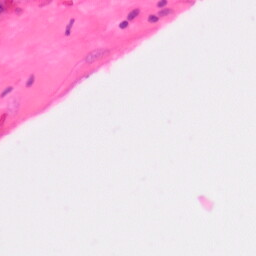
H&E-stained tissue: Colon